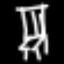
Label: chair